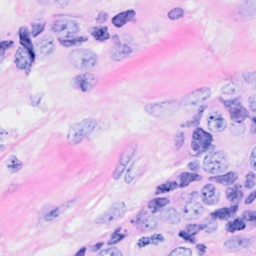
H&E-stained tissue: Breast